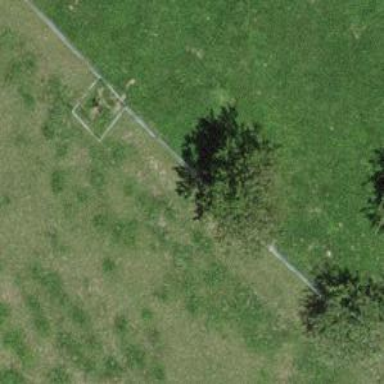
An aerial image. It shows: Deciduous tree with broadleaved leaves.